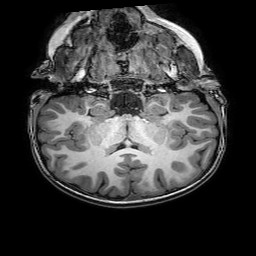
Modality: T1w
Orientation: sagittal
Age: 6
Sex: female
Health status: healthy